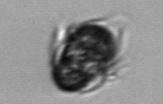
Label: Mesodinium